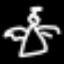
Label: angel